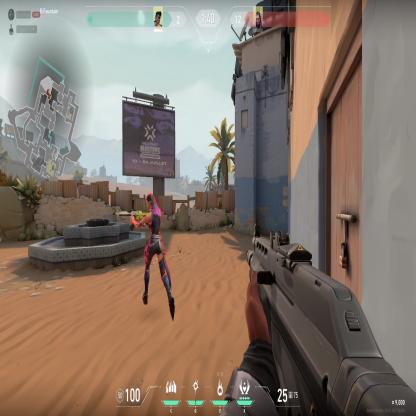
Label: enemy